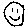
Label: smiley face